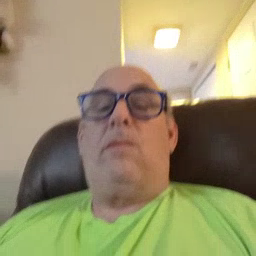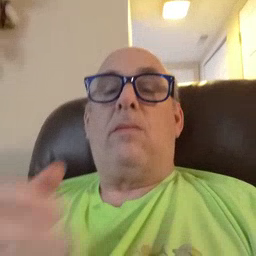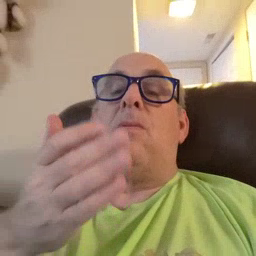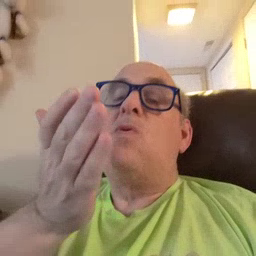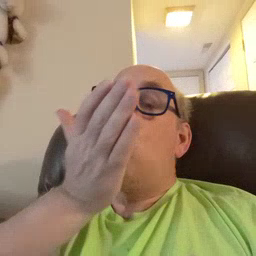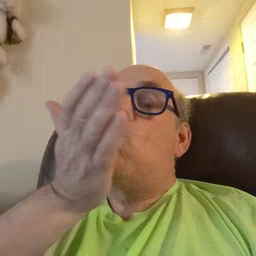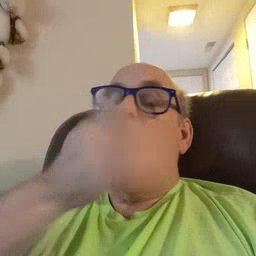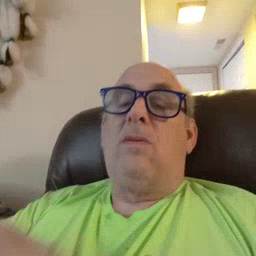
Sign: grass